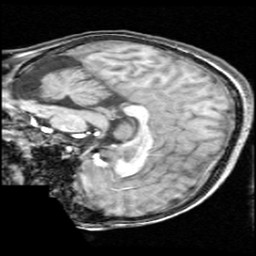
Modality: T1w
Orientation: sagittal
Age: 11
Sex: male
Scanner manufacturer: ge
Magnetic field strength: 1.5 T
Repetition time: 0.03333 s
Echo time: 0.008 s